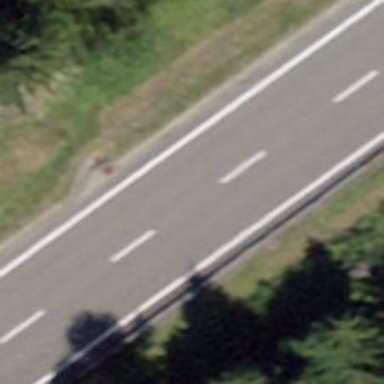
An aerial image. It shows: Asphalt trunk highway.